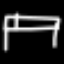
Label: bed